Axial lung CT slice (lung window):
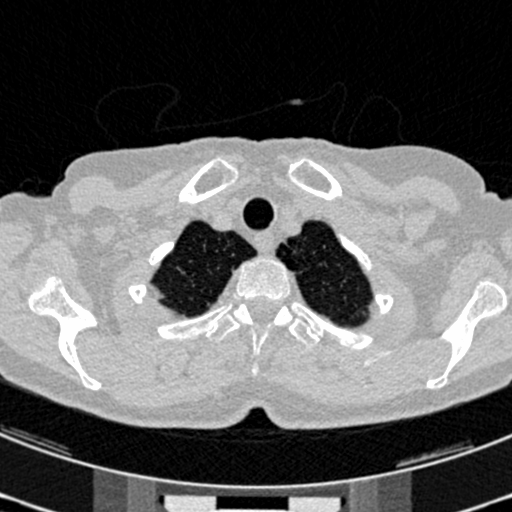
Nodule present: no